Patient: sex M, age 29
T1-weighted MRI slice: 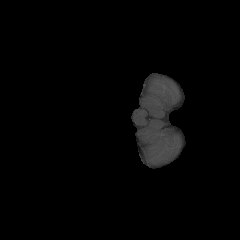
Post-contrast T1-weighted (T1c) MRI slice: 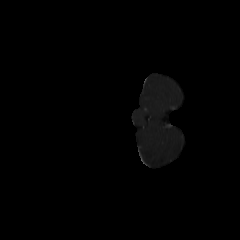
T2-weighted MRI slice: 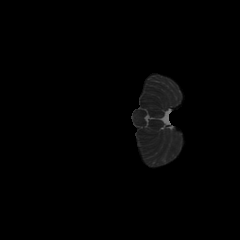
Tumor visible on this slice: no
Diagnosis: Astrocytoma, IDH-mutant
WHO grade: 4